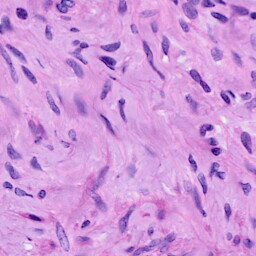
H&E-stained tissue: Cervix